Question: I am trying to represent cubic spline interpolation information for function f(x) as a dataframe.
When trying to print into a spyder, I find that the columns are being cut off. When trying to reproduce the output in Jupiter Lab, I got the same thing.

When I ran in ipython via terminal I got the desired full dataframe output.
I searched the integnet and tried the pandas commands setting options pd.set_options(), but nothing came of it.
I attach a screenshot with the output in ipython.
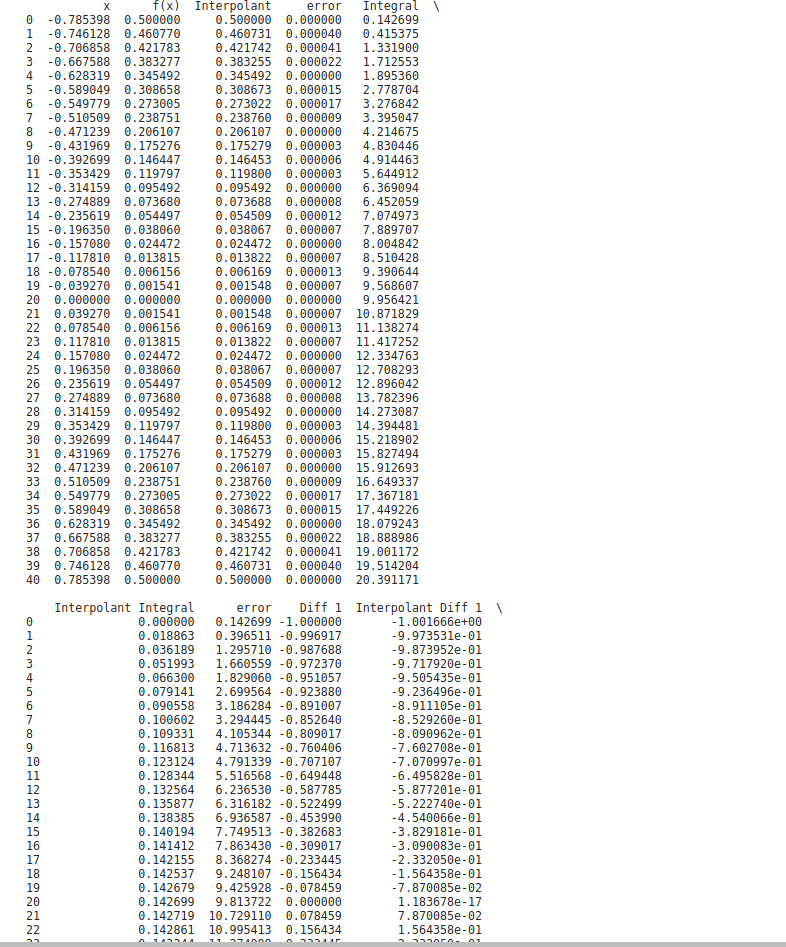
Answer: In Juputer can use:
'''
from IPython.display import display, HTML
'''
and instead of
'''
print(dataframe)
'''
use of in anyway place
'''
display(HTML(dataframe.to_html()))
'''
This will create a nice table.
<URL>
Unfortunately, this will not work in the spyder. So you can try to adjust the width of the ipython were suggested. But in most cases this will make the output poorly or unreadable.
After trying the dataframe methods, I found what appears to be a cropping setting.
In Spyder I used:
'''
pd.set_option('expand_frame_repr', False)
print(dataframe)
'''
This method explains why increasing max_column didn't help me previously.